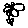
Label: flower